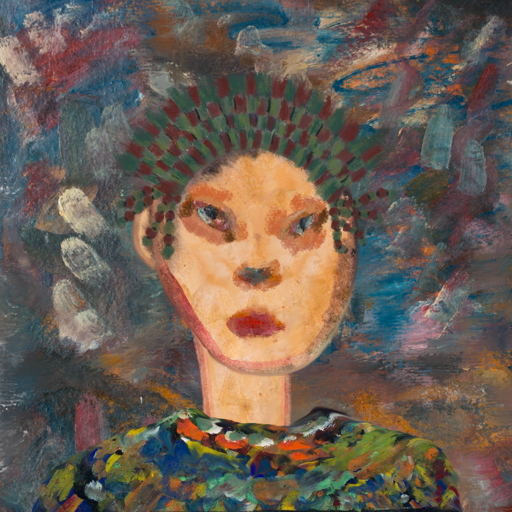
Background: Boggyland, Head And Neck Front: Childish, Face Front: Boggyland, Bust: An_Impression, Hair Front: Blank, Head Accessory: After_Raid_Crown, Second Necklace: Blank, Necklace: Blank, Baby: Blank